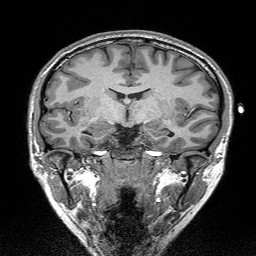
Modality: T1w
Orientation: sagittal
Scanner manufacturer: siemens
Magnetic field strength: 3 T
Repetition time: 2.3 s